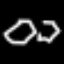
Label: octagon